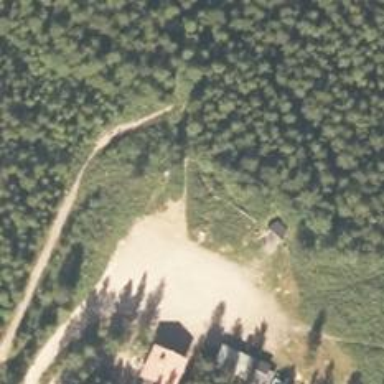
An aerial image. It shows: Nordic path road.